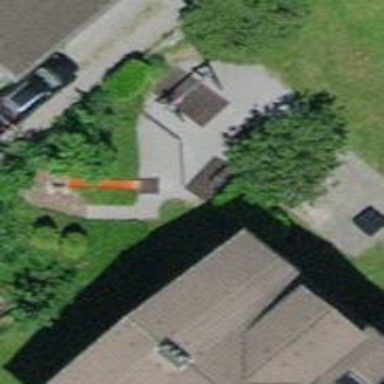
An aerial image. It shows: Playground area for leisure activities on the land.